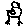
Label: bird